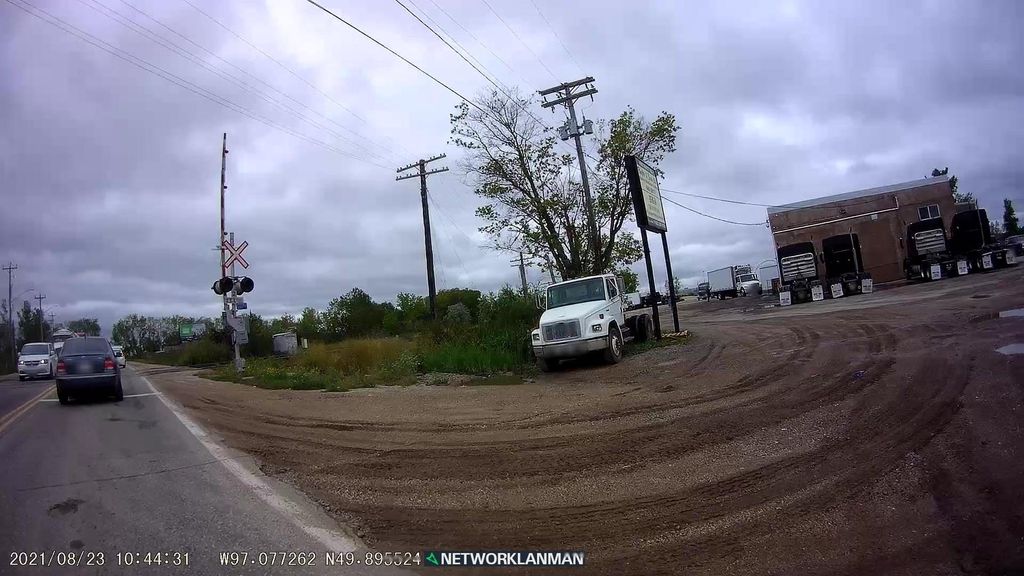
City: winnipeg